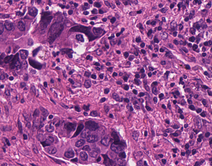
Tumor epithelial tissue: yes
Tumor-associated stroma tissue: yes
Normal tissue: no